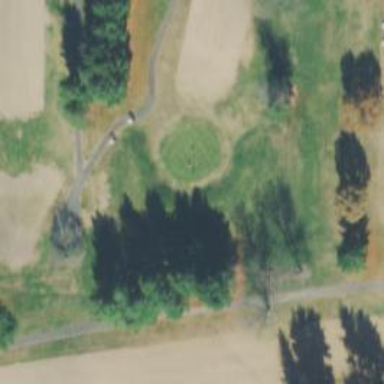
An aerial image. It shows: Golf hole.